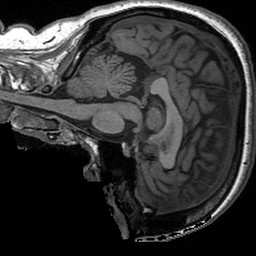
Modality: T1w
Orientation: sagittal
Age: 35
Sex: female